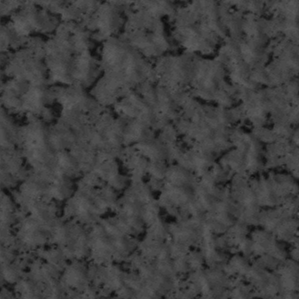
Label: frost